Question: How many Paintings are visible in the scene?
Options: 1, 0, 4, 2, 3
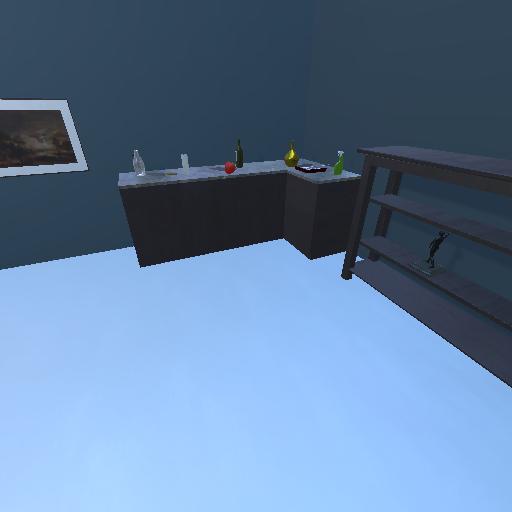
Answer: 1